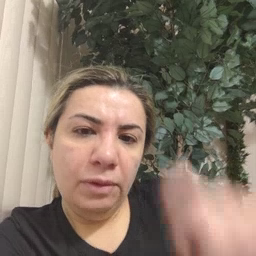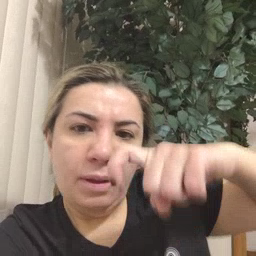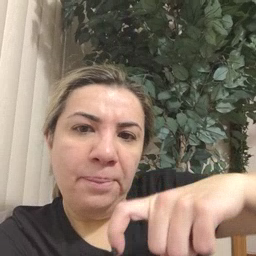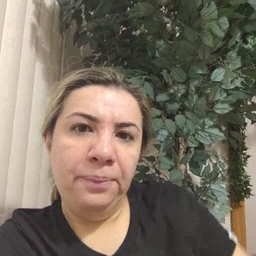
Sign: time